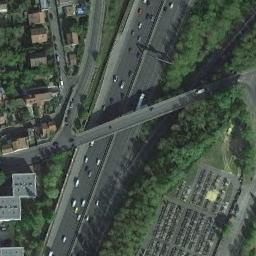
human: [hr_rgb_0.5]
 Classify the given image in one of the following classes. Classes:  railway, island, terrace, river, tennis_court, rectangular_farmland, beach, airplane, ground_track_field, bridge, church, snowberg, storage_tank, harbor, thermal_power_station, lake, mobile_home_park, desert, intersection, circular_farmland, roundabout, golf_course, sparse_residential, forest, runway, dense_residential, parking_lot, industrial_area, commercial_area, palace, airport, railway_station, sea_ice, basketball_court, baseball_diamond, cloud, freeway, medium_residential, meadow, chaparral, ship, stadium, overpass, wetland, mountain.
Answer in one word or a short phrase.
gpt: overpass